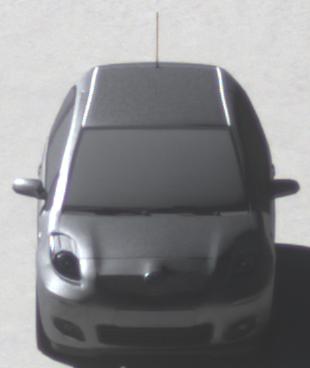
Make: Toyota
Model: Yaris 1.0
Detailed model: Yaris (XP13)
Model produced from: 2011/10
Model produced until: 2014/08
Doors: 3
Color: gray
Road condition: dry road
Daytime: morning or afternoon
Contrast: high contrast